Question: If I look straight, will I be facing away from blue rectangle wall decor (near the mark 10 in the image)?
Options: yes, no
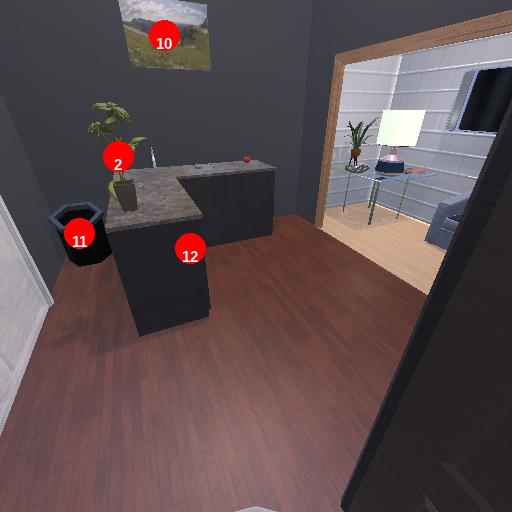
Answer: yes